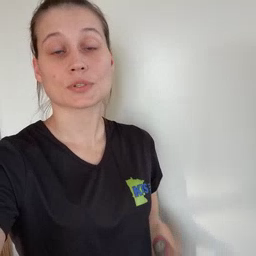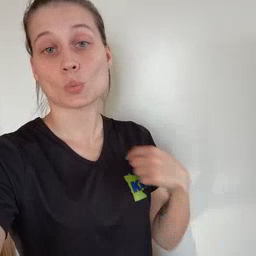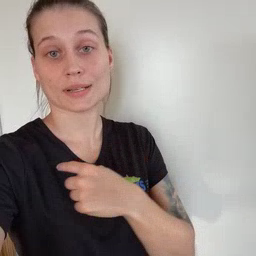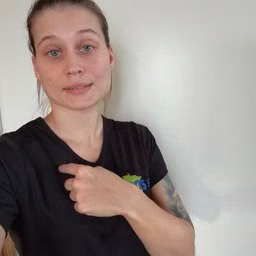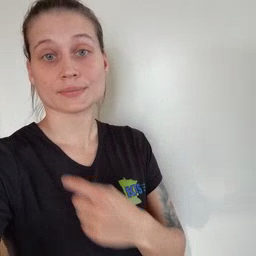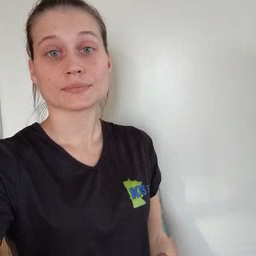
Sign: weus